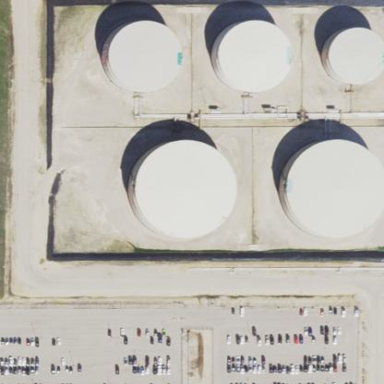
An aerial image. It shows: Storage tank which is man-made.